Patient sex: M
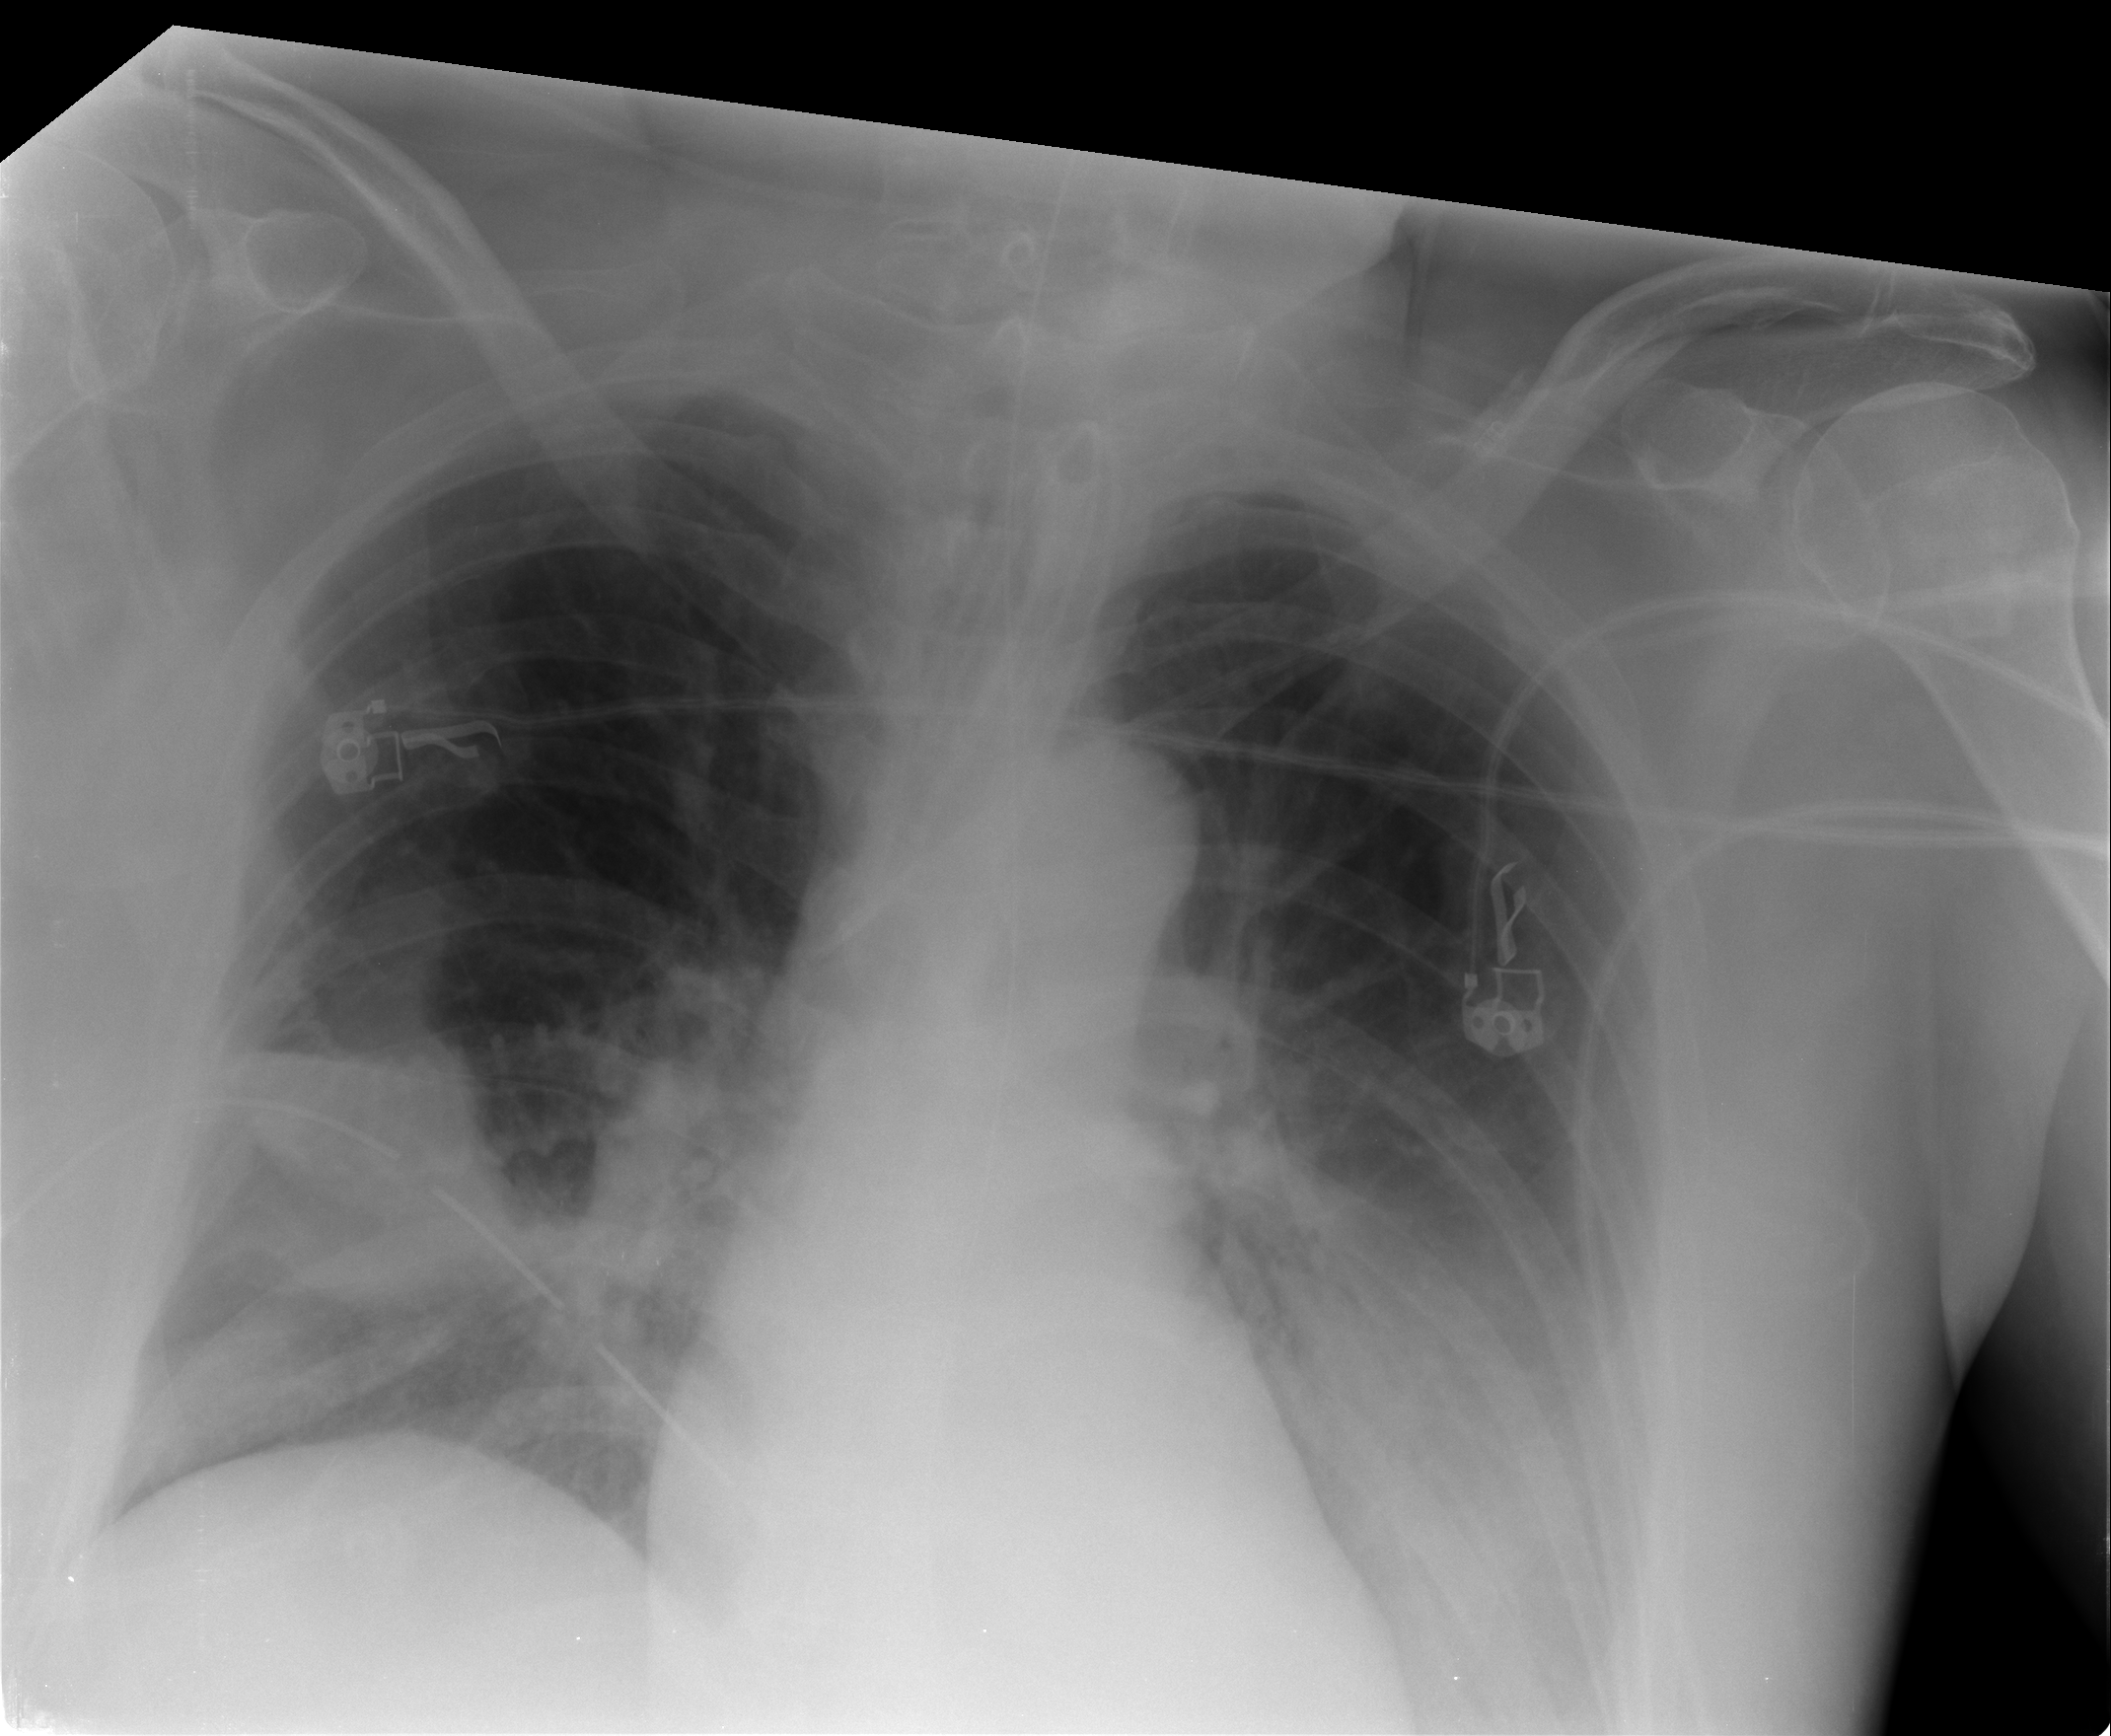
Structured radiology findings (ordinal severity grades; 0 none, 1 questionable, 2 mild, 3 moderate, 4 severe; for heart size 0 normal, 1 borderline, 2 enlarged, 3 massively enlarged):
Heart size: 0
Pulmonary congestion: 1
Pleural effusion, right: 1
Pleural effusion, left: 1
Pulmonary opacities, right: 2
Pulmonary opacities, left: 3
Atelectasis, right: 2
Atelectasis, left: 3